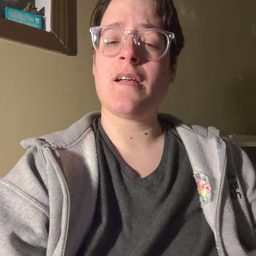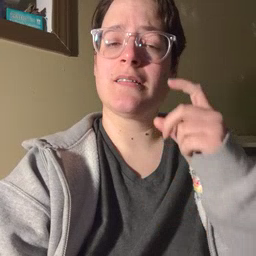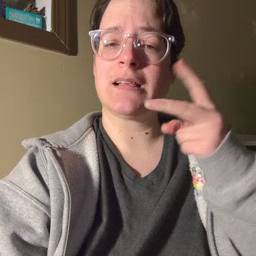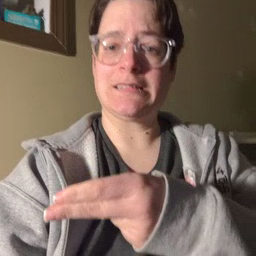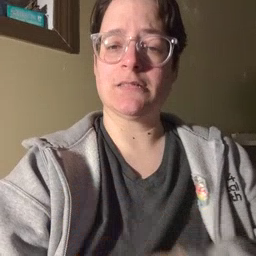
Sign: cut